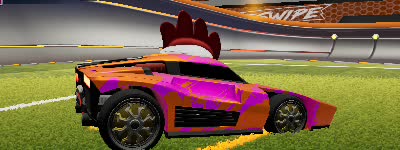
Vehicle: breakout